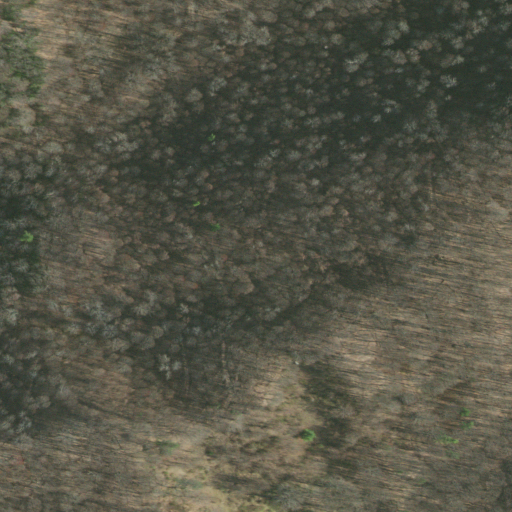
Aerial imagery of ridge(s) in Tennessee named Hampton Ridge containing deciduous forest, mixed forest, and pasture